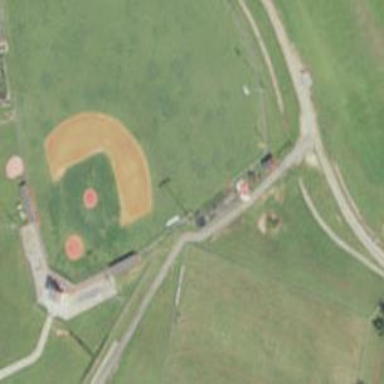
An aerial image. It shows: Baseball pitch for leisure and sports activities.